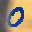
Label: 0